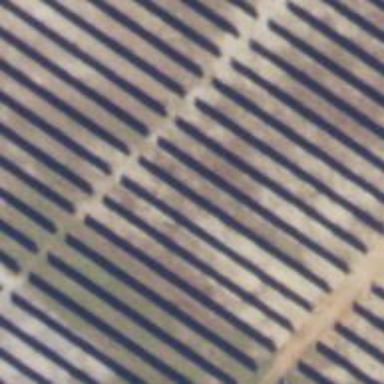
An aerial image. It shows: Solar power generator utilizing photovoltaic technology with solar photovoltaic panels.